Question: What feature is being displayed in this image?
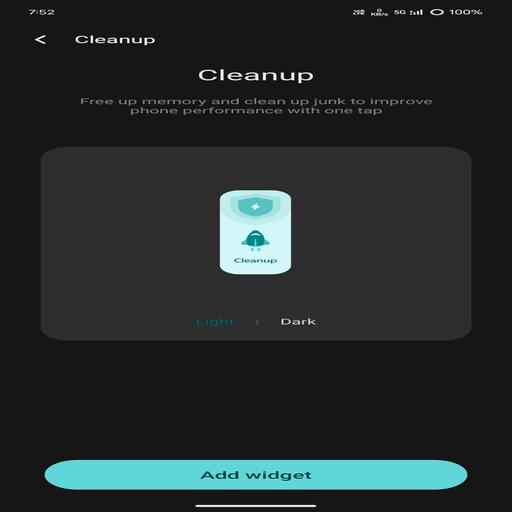
Answer:  Cleanup widget